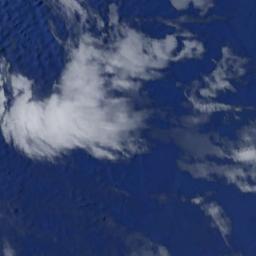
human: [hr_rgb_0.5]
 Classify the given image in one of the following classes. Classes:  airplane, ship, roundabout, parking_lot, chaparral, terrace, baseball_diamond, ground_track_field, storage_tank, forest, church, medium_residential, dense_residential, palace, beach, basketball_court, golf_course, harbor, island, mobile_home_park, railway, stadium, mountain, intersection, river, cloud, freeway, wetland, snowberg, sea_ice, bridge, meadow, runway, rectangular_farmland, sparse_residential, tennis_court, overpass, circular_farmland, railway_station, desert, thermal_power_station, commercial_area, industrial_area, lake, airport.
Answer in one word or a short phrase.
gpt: cloud